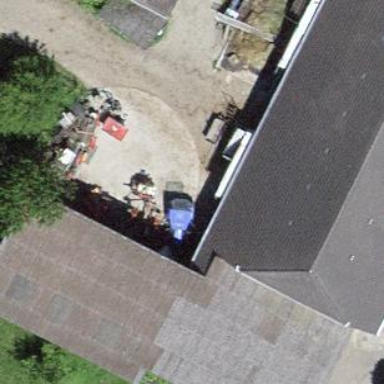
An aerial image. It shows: Barn.